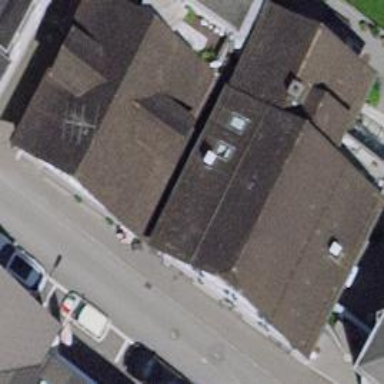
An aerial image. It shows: Residential building with half-hipped roof shape.